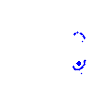
Particle: pion